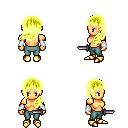
a pixel art fantasy rpg character, female body template, human, tanned skin, gold arm armor, teal pants, gold left-swept hairstyle, white cloth bracers, gold boots, dagger, four views (front, back, left, right), 2x2 character sprite sheet, small pixel art, hard edges, no anti-aliasing